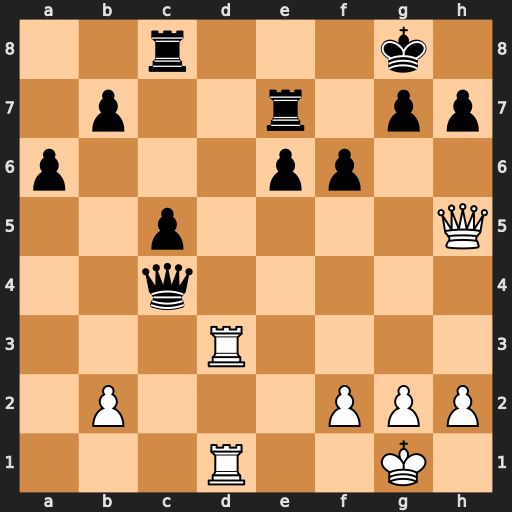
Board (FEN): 2r3k1/1p2r1pp/p3pp2/2p4Q/2q5/3R4/1P3PPP/3R2K1
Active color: w
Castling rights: -
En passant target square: -
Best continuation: Rd8+ Rxd8 Rxd8+ Re8 Rxe8#